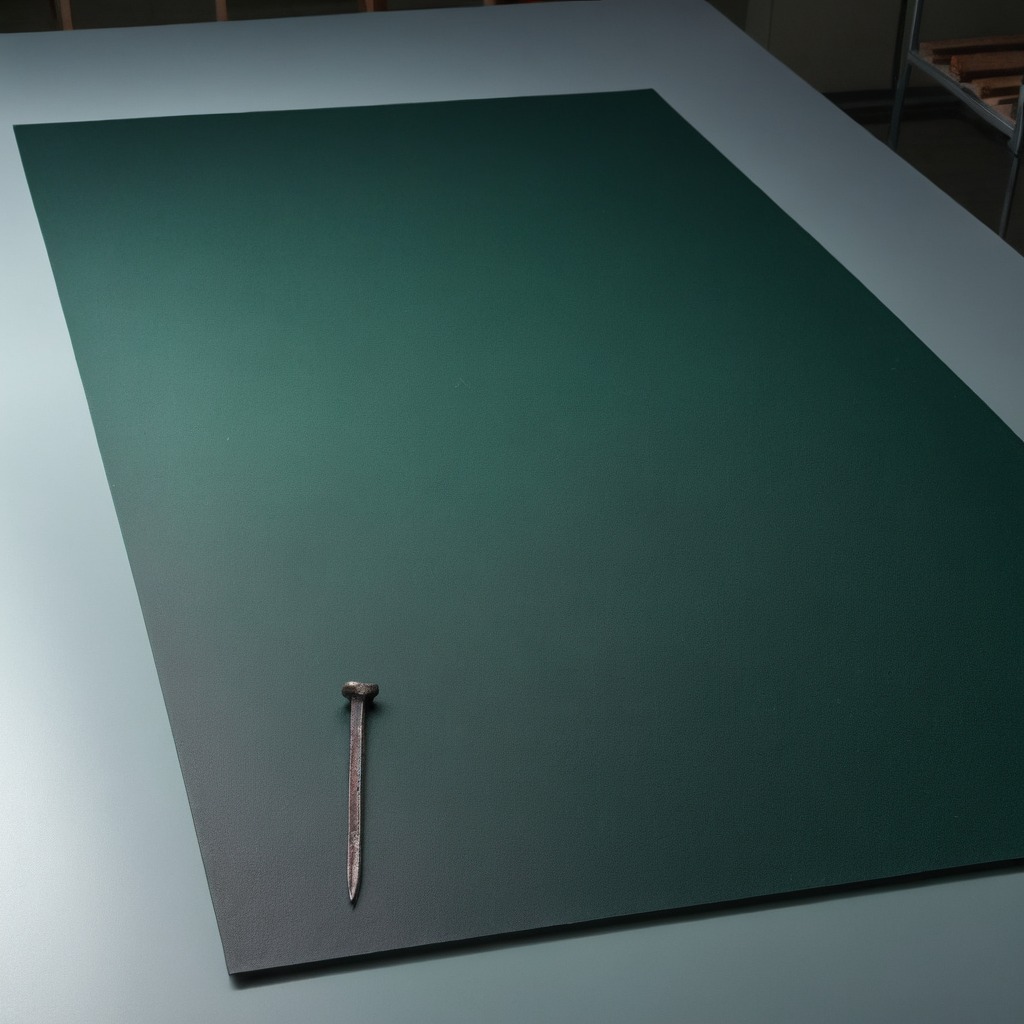
A nail is lying on the clean granite tabletop covered with a green rubber mat inside a workshop under bright overhead lighting crisp shadows high clarity worn but beneath the mat